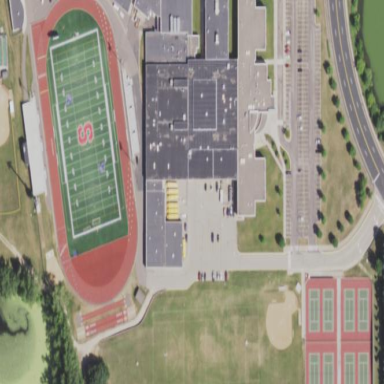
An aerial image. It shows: School building or complex.